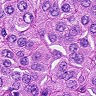
Metastatic tissue present: yes